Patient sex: M
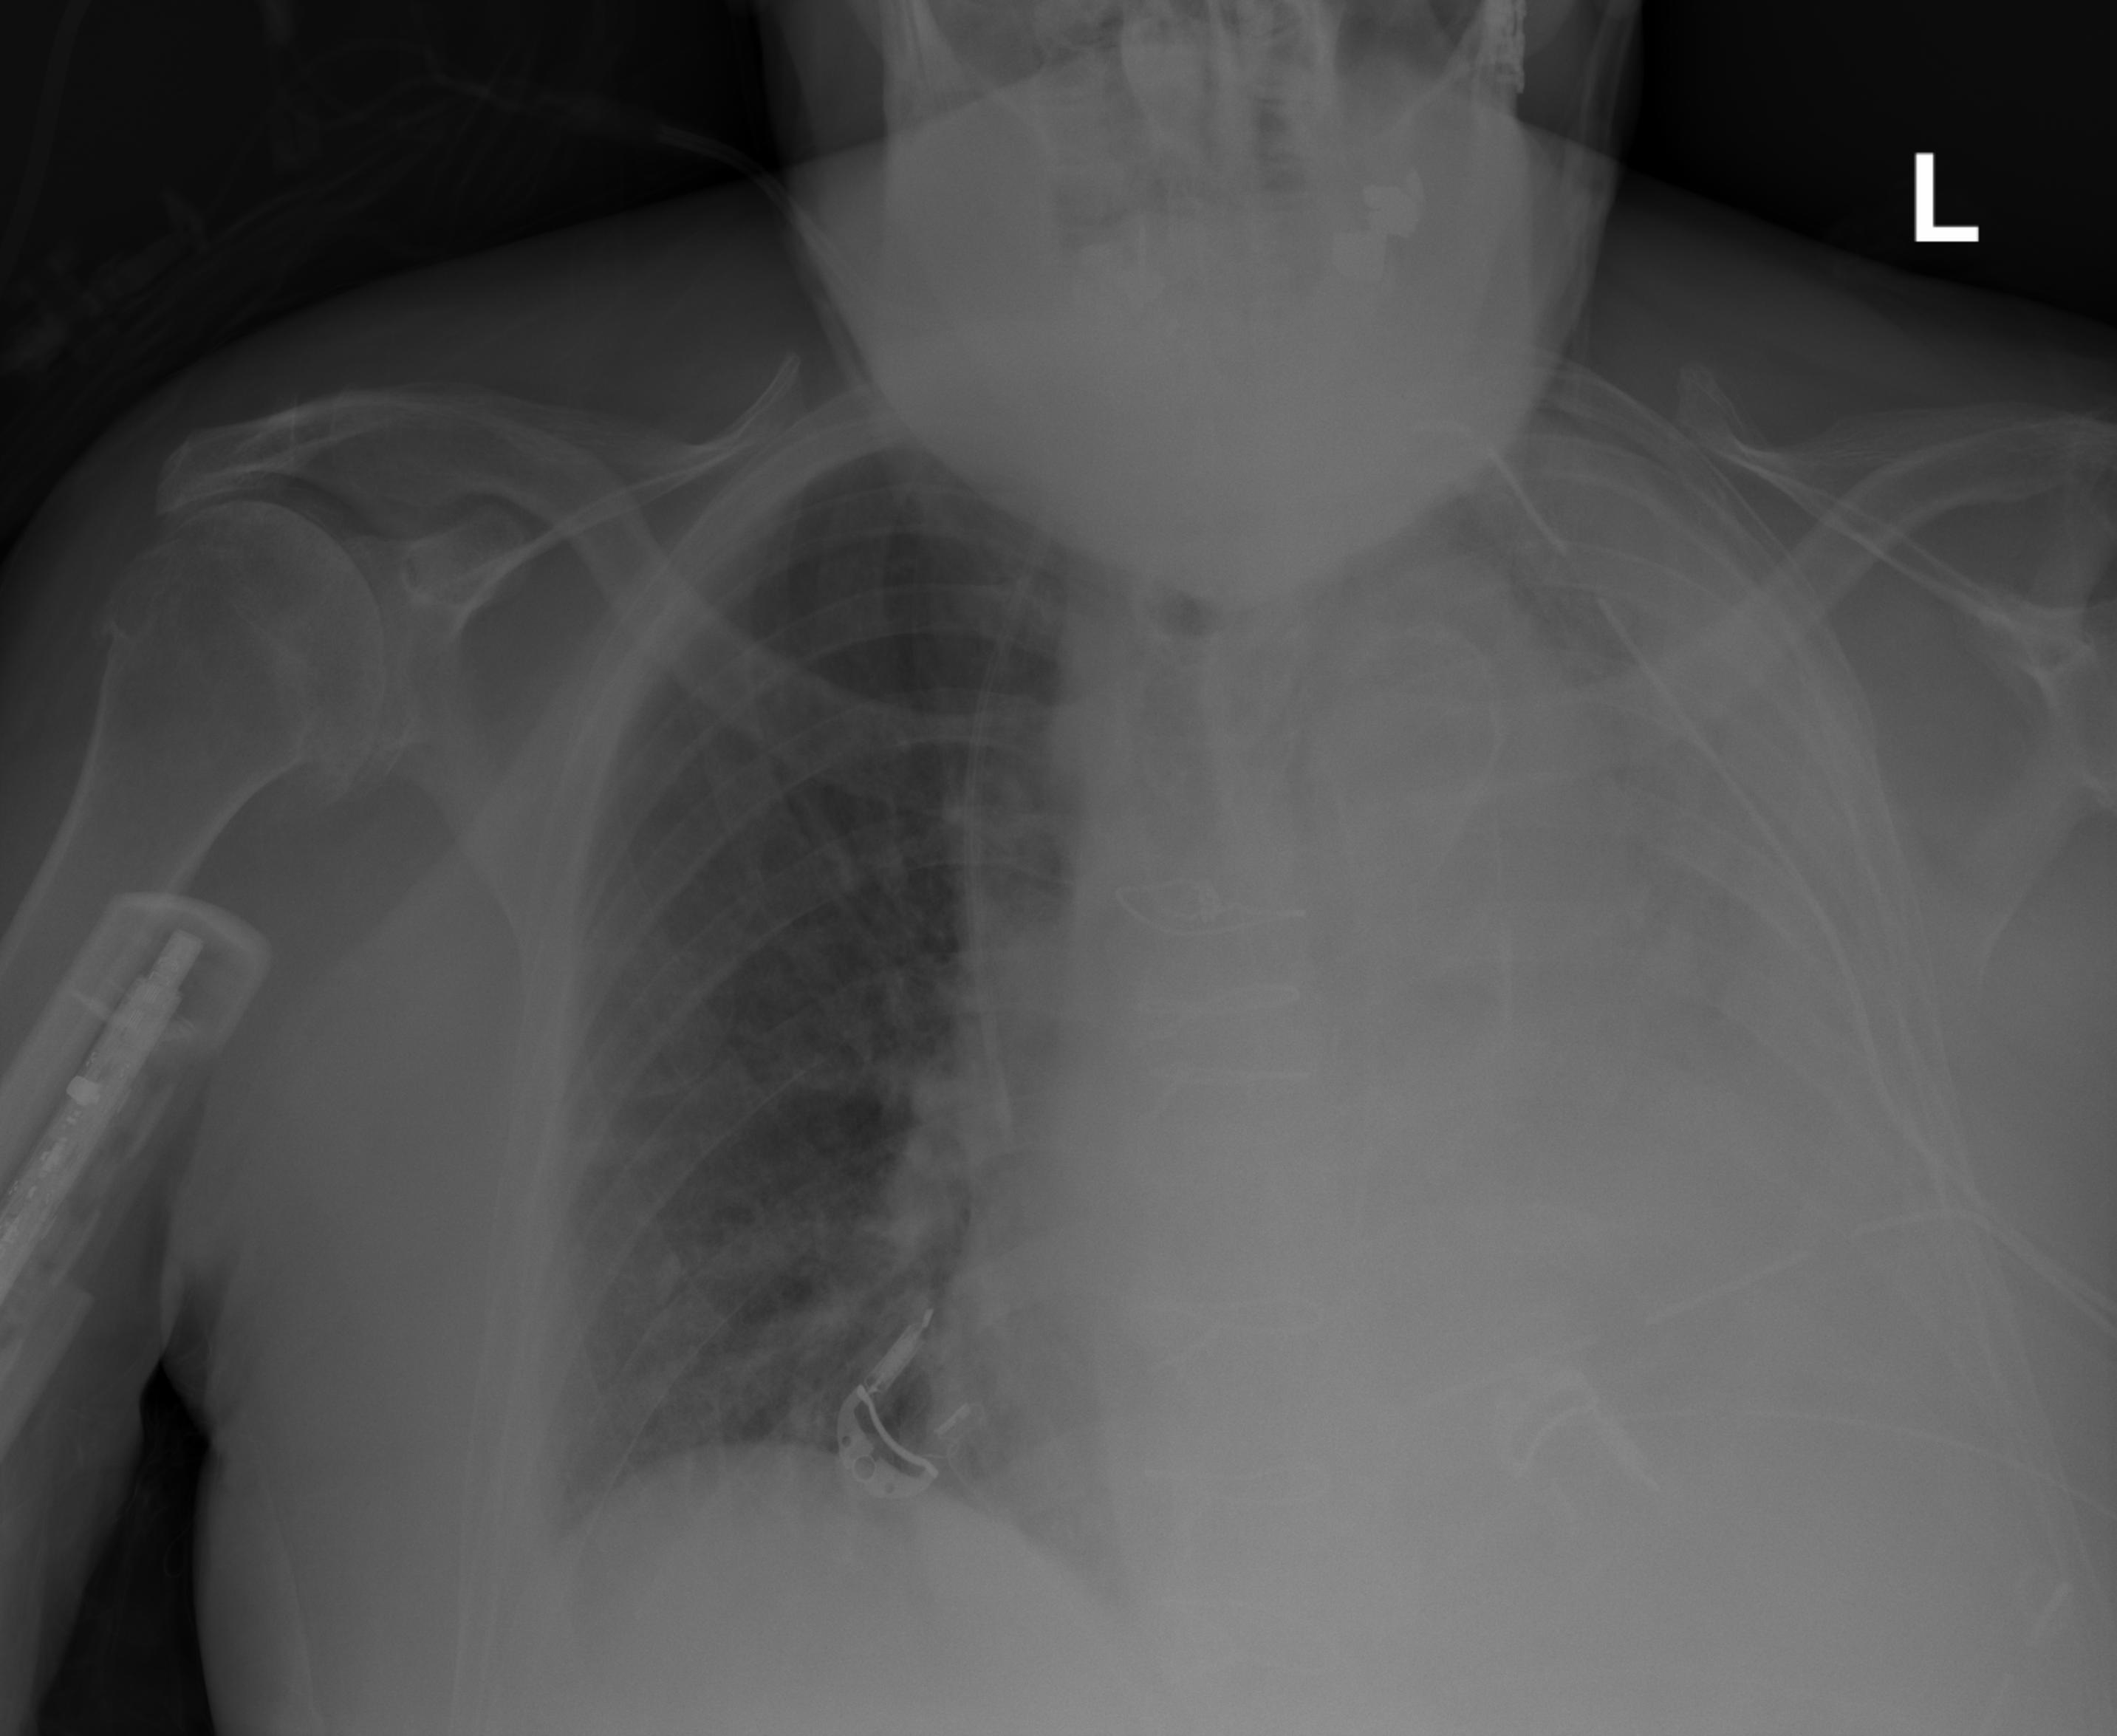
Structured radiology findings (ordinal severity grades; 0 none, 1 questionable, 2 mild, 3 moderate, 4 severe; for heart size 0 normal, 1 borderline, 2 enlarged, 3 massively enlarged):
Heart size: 2
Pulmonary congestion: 1
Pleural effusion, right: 0
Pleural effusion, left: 3
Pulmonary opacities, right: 0
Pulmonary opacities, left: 1
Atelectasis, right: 0
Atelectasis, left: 3